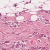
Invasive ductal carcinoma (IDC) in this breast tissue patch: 0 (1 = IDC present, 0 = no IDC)